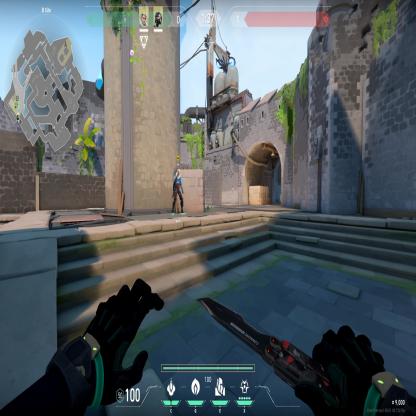
Label: teammate